Aerial crown-view tile of a tropical tree (Barro Colorado Island, Panama), acquired 20250414:
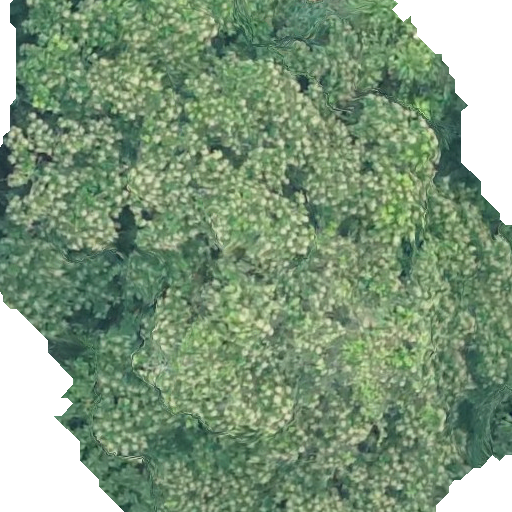
Species: Anacardium excelsum
GBIF accepted scientific name: Anacardium excelsum
Crown area: 401.218 m²